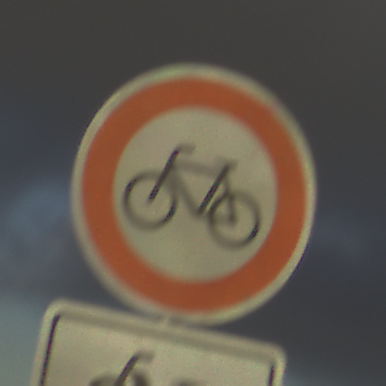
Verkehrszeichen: VerbotRadverkehr
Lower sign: EinspurigeFahrzeugeFrei2
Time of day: SunriseSunset
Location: Outdoor (Nature)
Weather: PartlyCloudy
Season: NotSpecified
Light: Natural